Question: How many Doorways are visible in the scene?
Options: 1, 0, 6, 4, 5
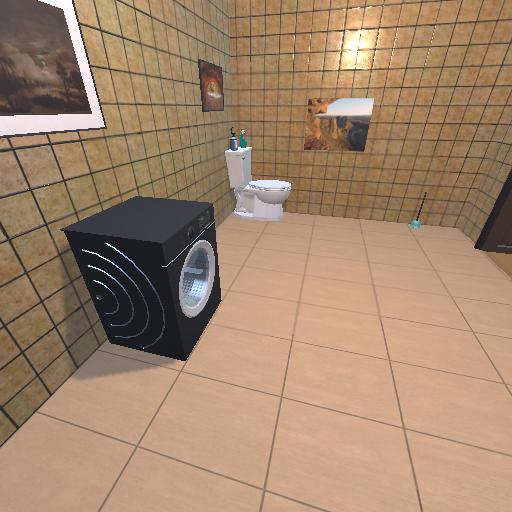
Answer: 1